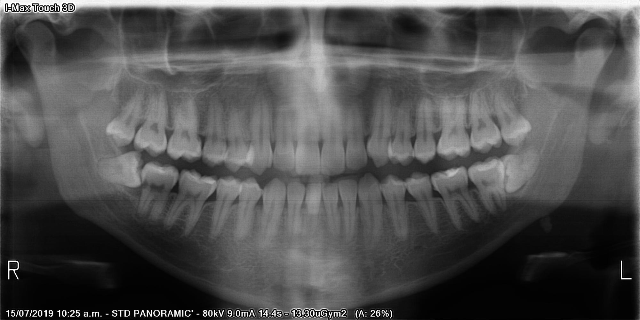
adult